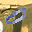
Label: 0